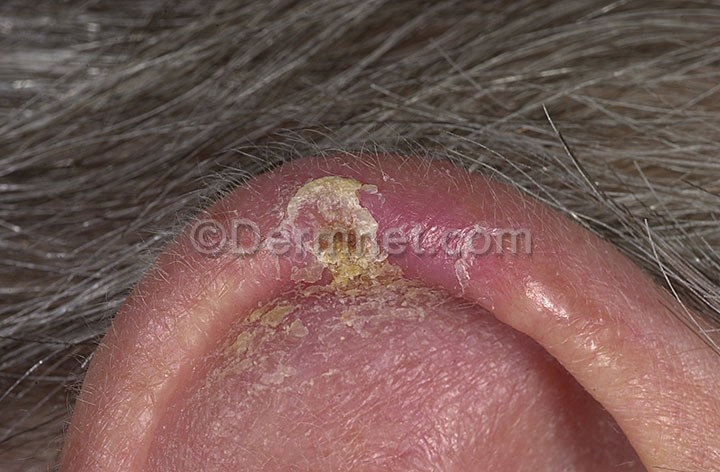
Disease: Seborrheic Keratoses and other Benign Tumors